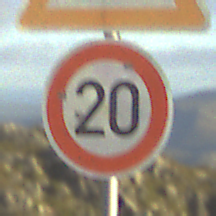
Verkehrszeichen: Geschwindigkeit20
Zusatzzeichen oben: UnzureichendesLichtraumprofil
Umgebung: Outdoor, Nature
Tageszeit: SunriseSunset
Wetter: PartlyCloudy
Licht: Natural
Jahreszeit: NotSpecified
Kontrast: HighContrast